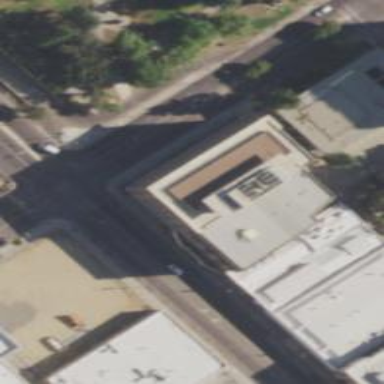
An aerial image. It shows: Theater building.